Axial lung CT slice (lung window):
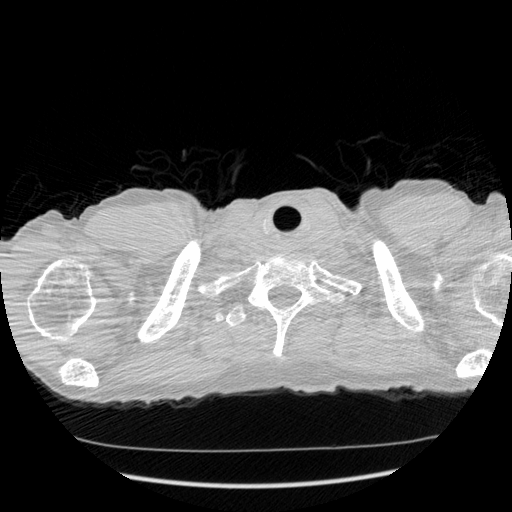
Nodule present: no